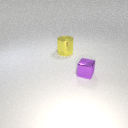
large yellow metal cylinder behind small purple metal cube